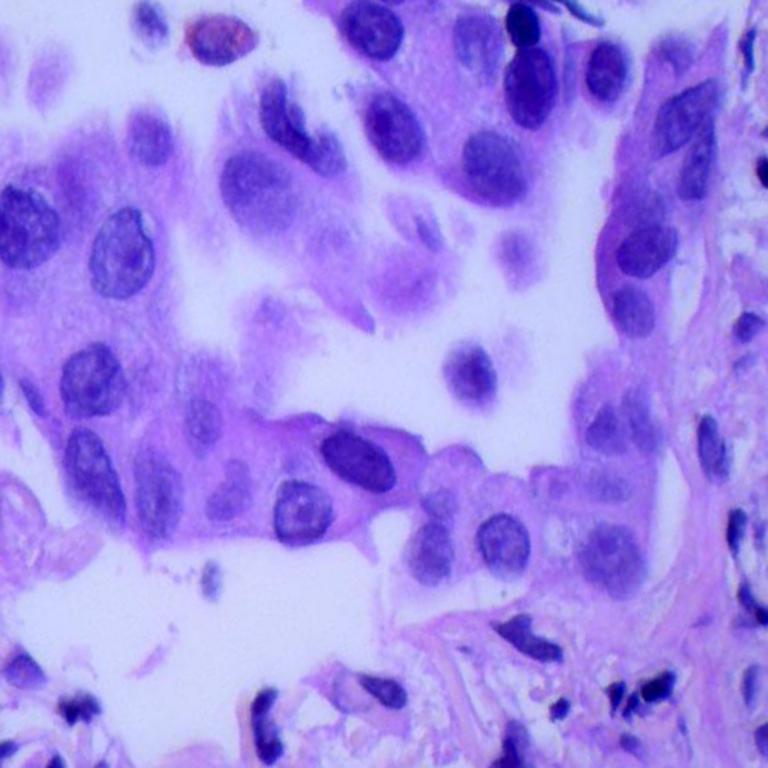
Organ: lung
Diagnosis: adenocarcinomas